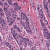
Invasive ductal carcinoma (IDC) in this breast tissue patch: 1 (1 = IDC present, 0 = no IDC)